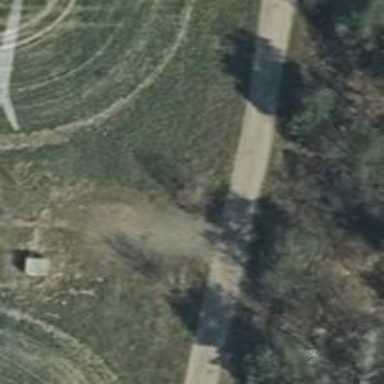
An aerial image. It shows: Pebblestone track with grade2 tracktype.